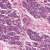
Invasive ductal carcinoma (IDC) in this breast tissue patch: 0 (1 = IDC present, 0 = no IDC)